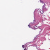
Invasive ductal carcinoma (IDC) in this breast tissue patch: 0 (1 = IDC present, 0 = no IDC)